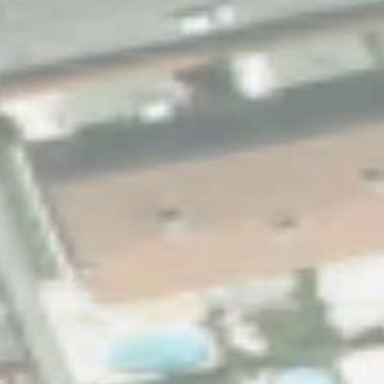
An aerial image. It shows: Terrace building with pitched roof oriented across.